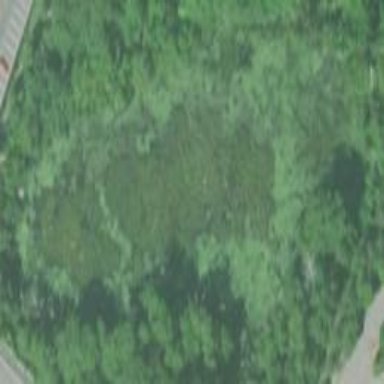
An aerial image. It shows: Marsh wetland.